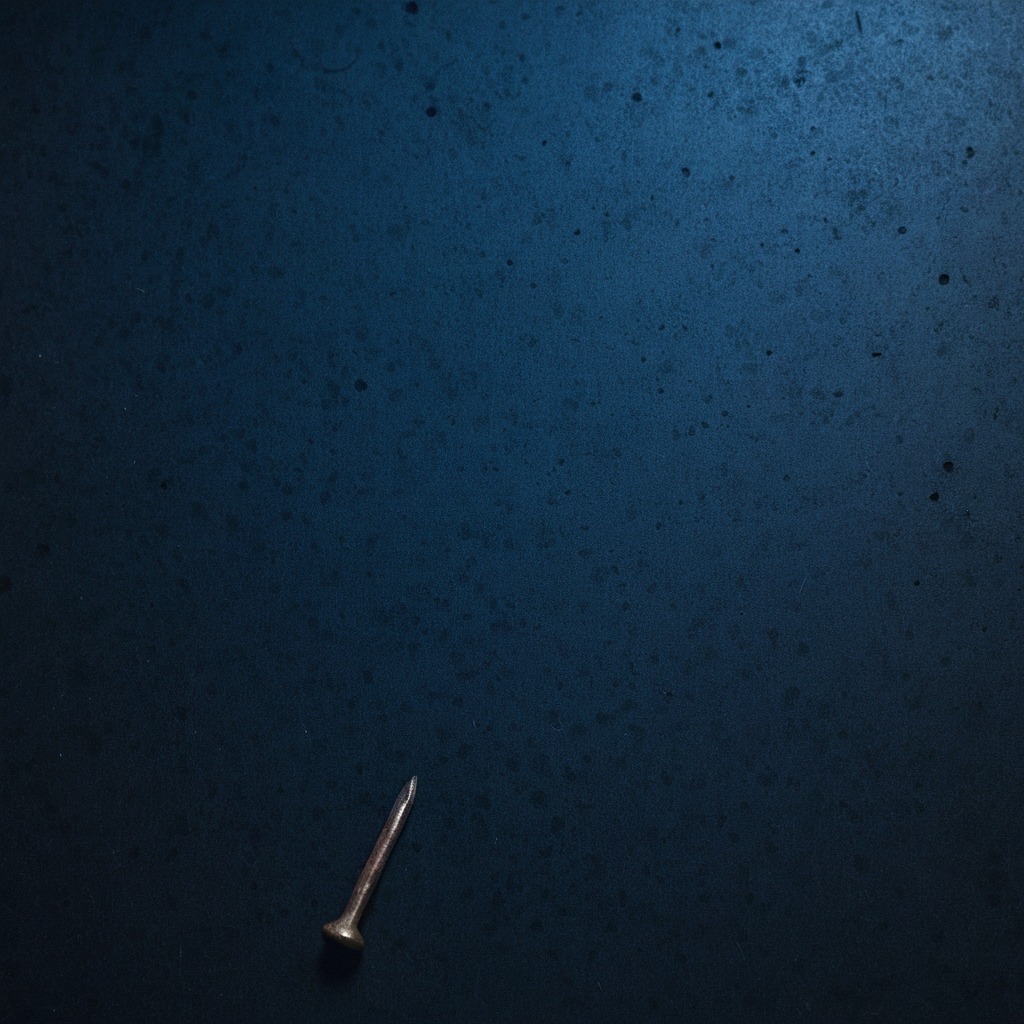
An iron nail lies on the granite tabletop.